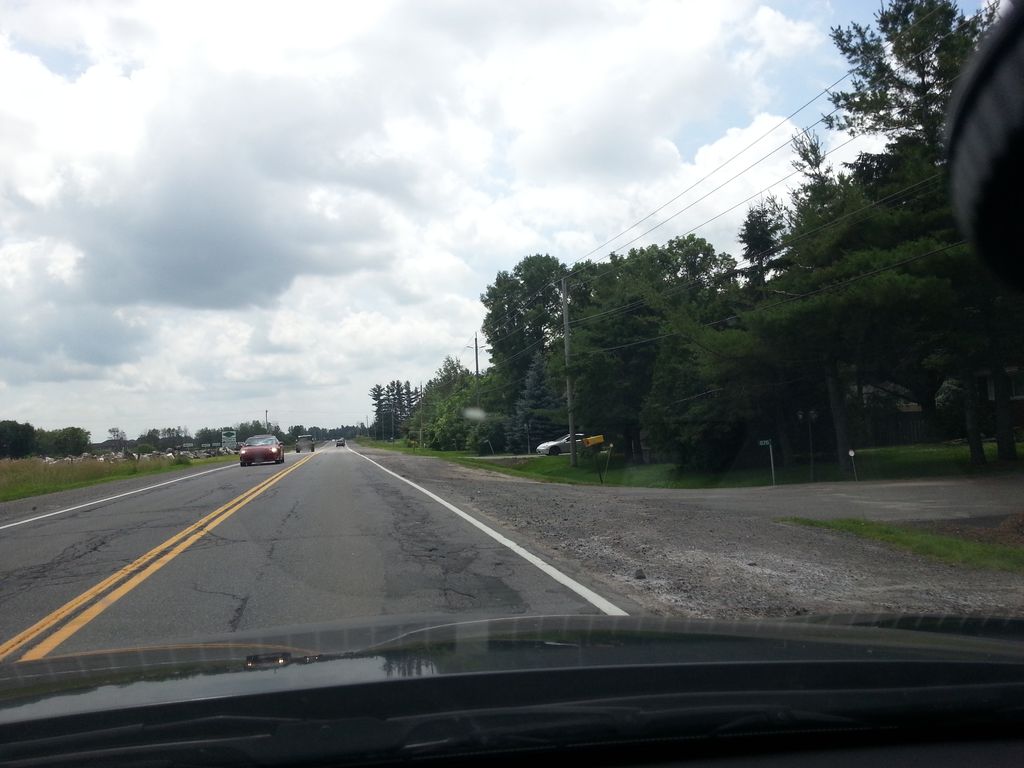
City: ottawa-gatineau